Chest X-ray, AP view. Patient: 67 years old, sex M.
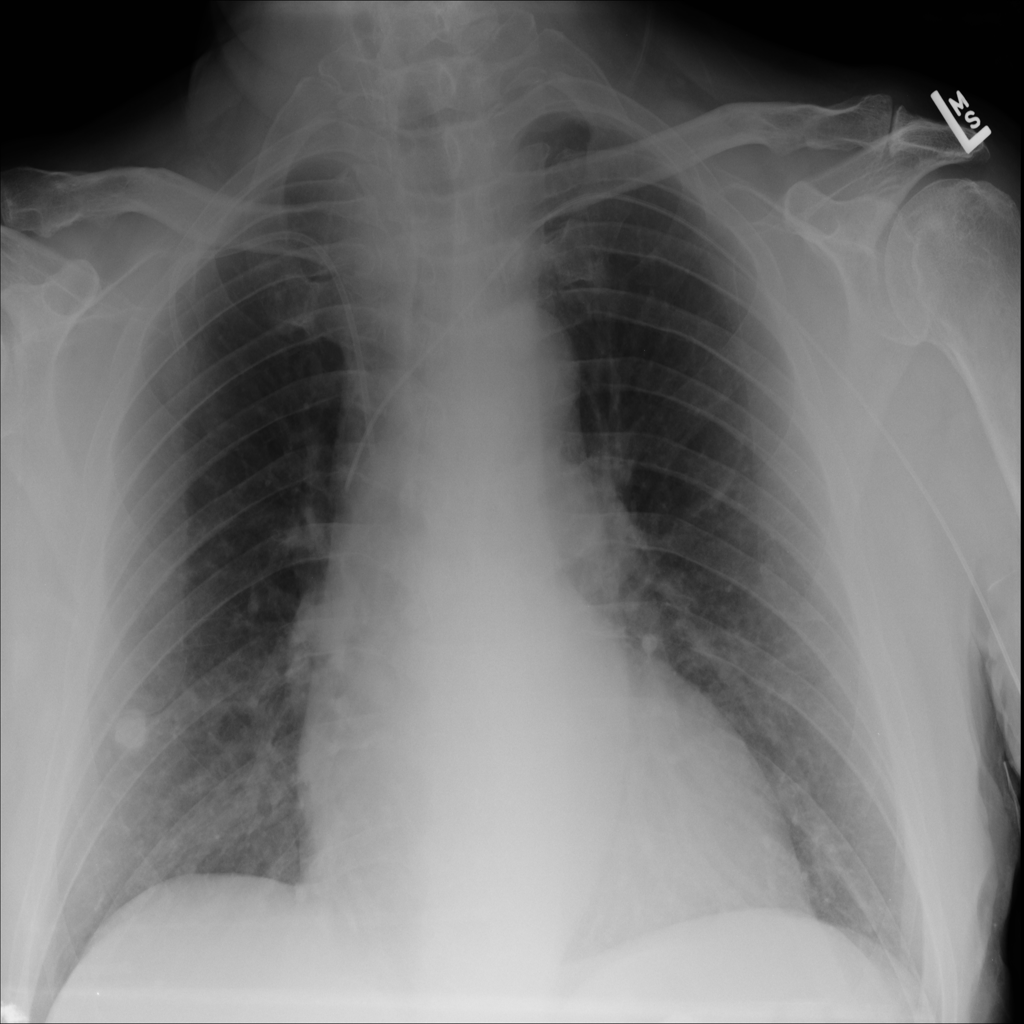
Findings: Cardiomegaly